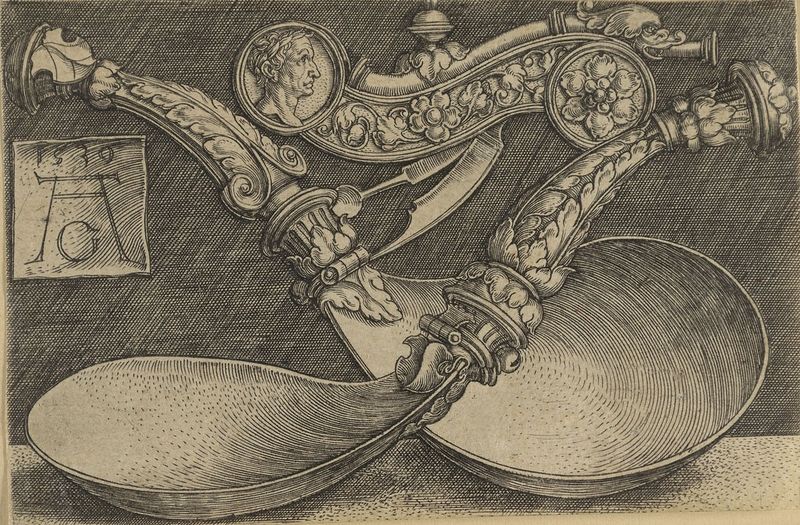
Titel: Zwei Löffel und eine Hundepfeife
Künstler: Heinrich Aldegrever
Standort: Hamburg
Institution: Museum für Kunst und Gewerbe Hamburg
Schlagwörter: renaissance, papier, grafik, graphik, löffel, fotografie, photographie, druckgraphik, druckgrafik, monogramm, stich, rosette, kupferstich, rankenwerk, rankenornament, gerippt, reproduktionen, 1530, druckerzeugnisse, ornamentstich, vorlageblätter, silberradierung